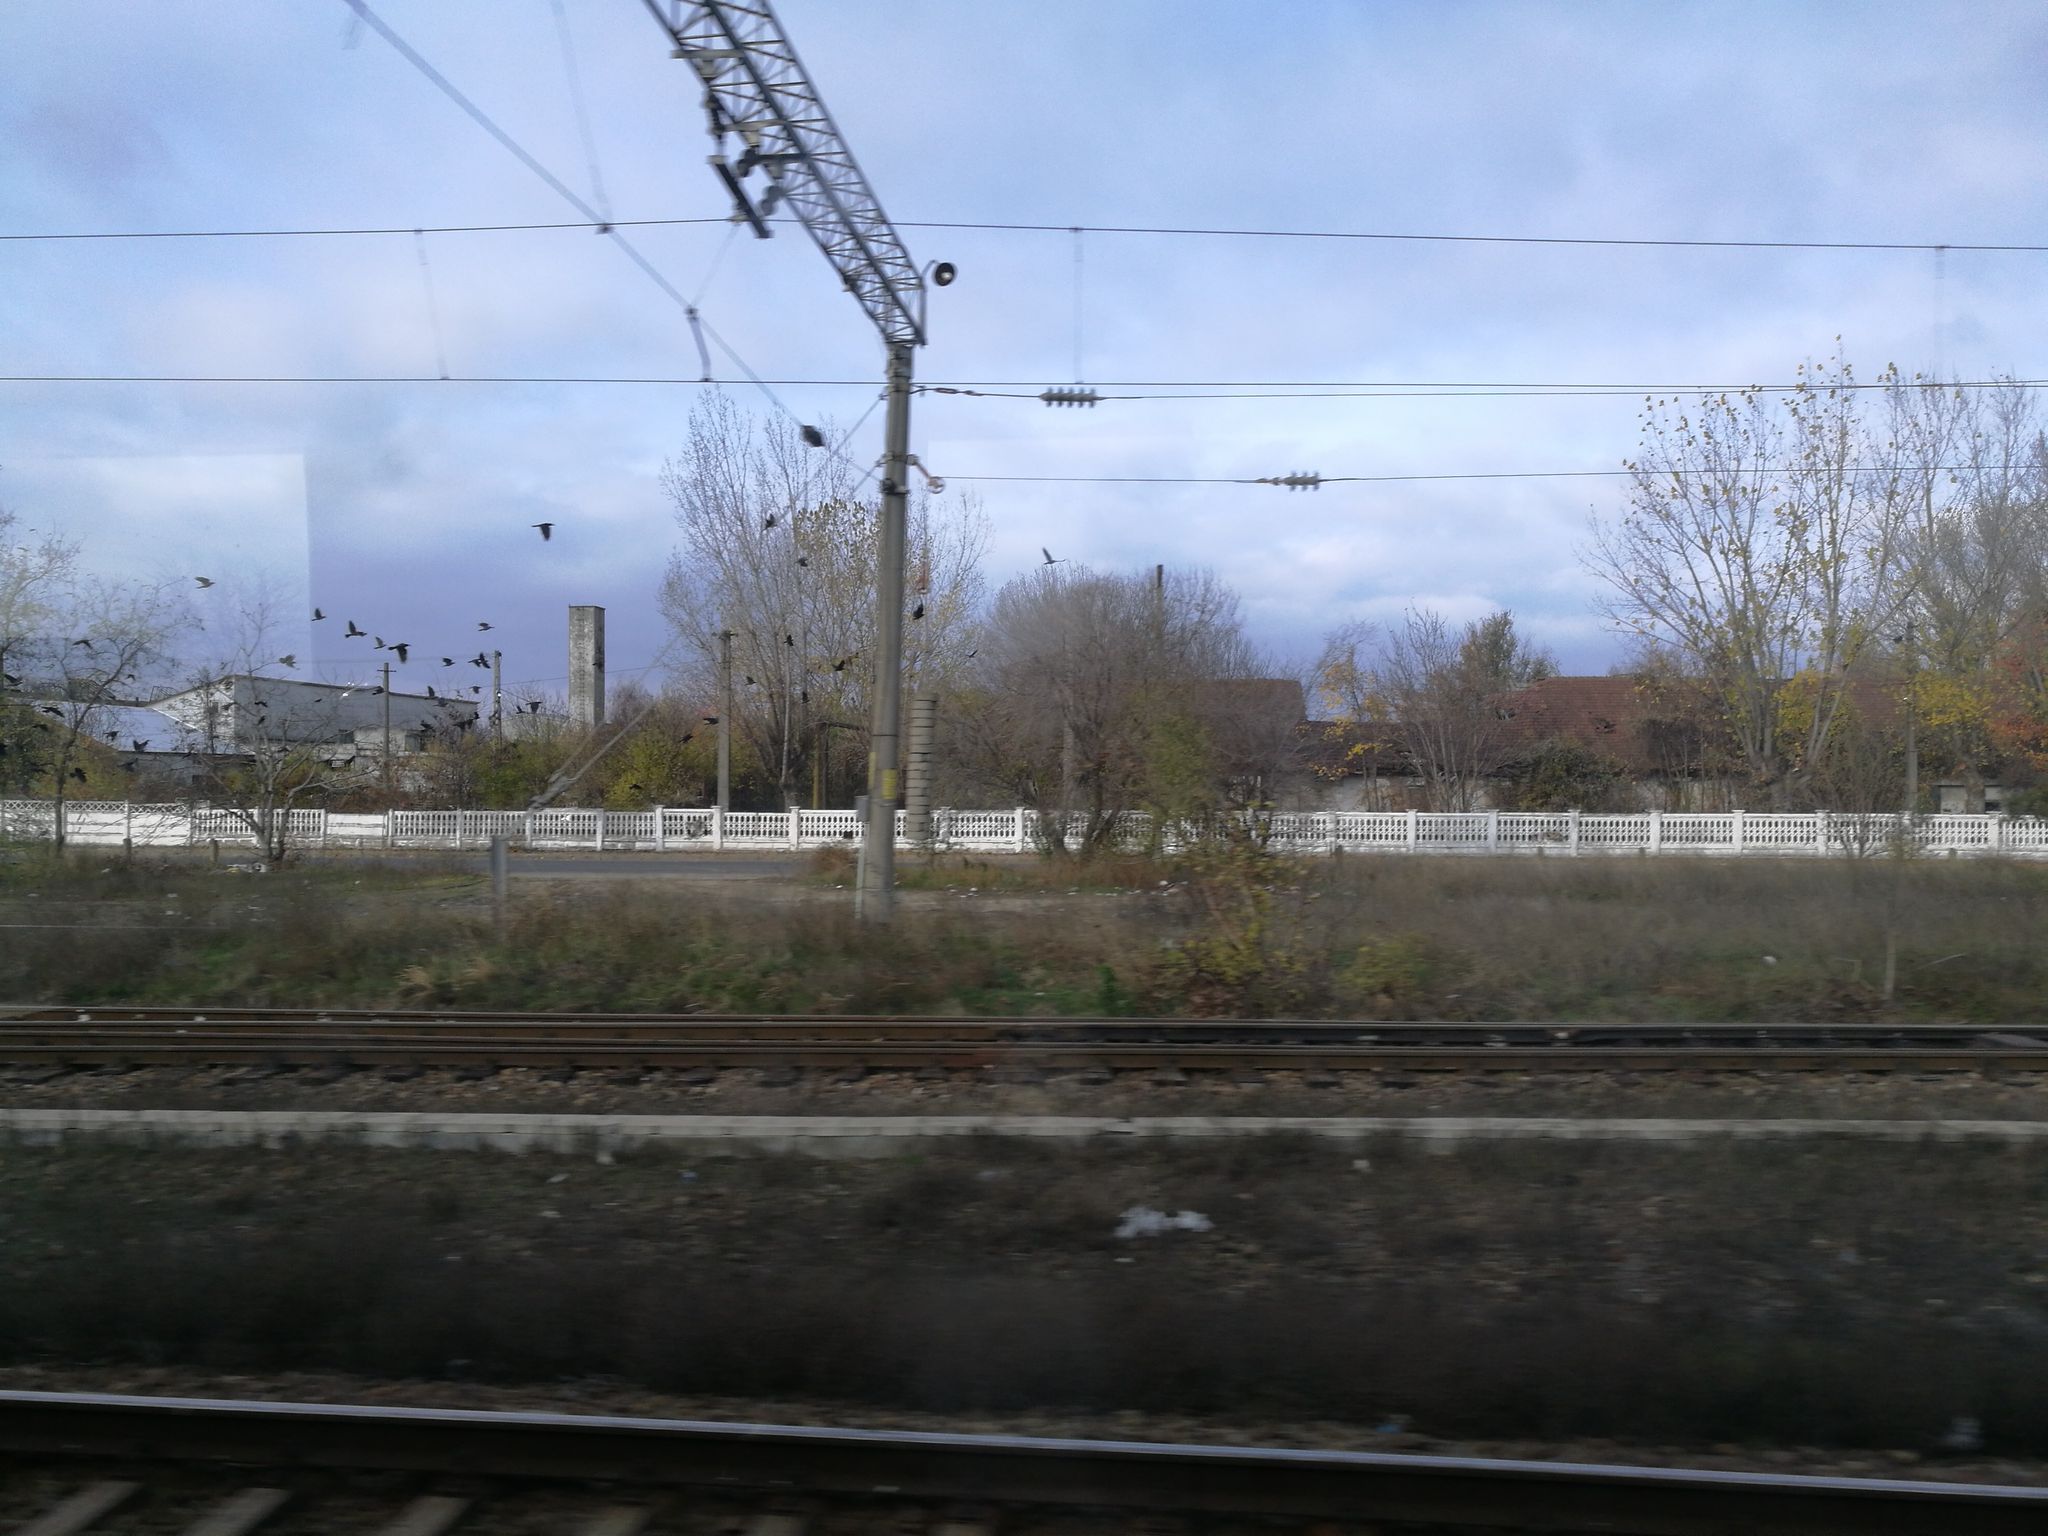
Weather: snowy
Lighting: day
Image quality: good
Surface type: driving surface
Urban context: dense urban cluster
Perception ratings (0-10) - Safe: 1.99, Lively: 0.68, Beautiful: 5.19, Boring: 4.26, Depressing: 3.16, Wealthy: 6.67